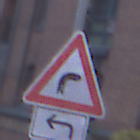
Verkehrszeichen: KurveRechts
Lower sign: RichtungsangabeDurchPfeile2
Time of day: SunriseSunset
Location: Outdoor (Urban)
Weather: Clear
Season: NotSpecified
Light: Natural